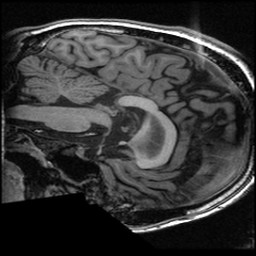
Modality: T1w
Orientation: sagittal
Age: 23
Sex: male